Aerial crown-view tile of a tropical tree (Barro Colorado Island, Panama), acquired 20250818:
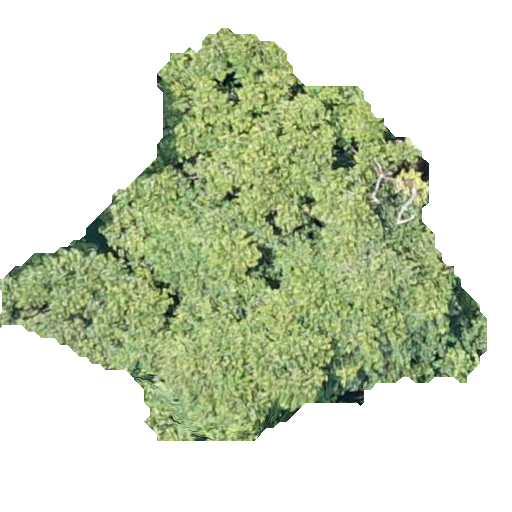
Species: Luehea seemannii
GBIF accepted scientific name: Luehea seemannii
Crown area: 167.024 m²